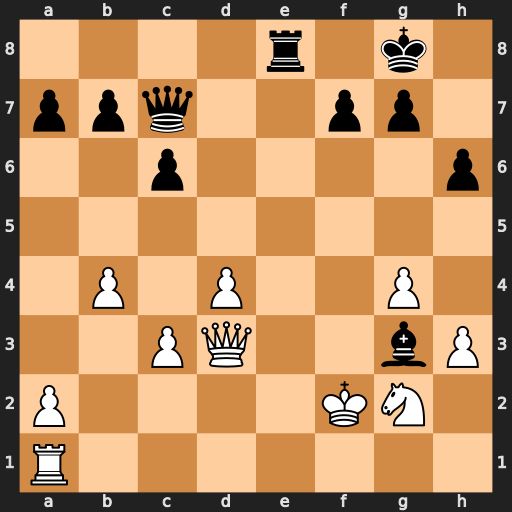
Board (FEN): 4r1k1/ppq2pp1/2p4p/8/1P1P2P1/2PQ2bP/P4KN1/R7
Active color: w
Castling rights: -
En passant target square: -
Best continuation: Qxg3 Re2+ Kf3 Qxg3+ Kxg3